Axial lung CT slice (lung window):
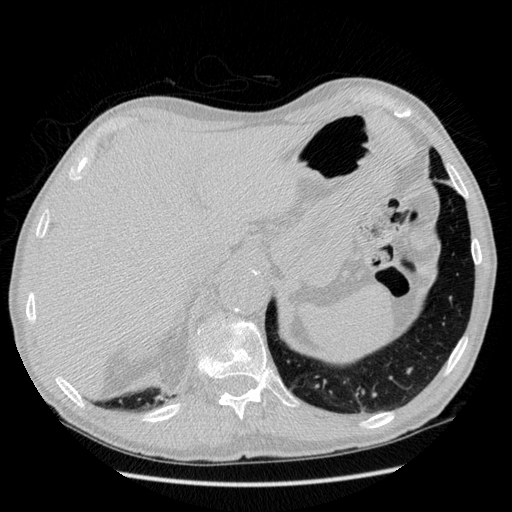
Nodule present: no